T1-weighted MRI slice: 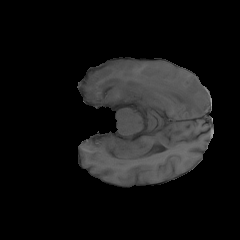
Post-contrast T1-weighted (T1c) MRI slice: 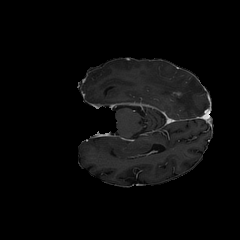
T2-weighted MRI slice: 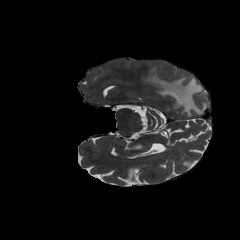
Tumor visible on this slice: yes